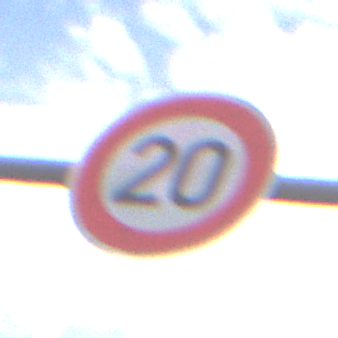
Verkehrszeichen: Geschwindigkeit20
Umgebung: Outdoor, RoadRail
Tageszeit: Midday
Wetter: PartlyCloudy
Licht: Natural
Jahreszeit: NotSpecified
Kontrast: LowContrast